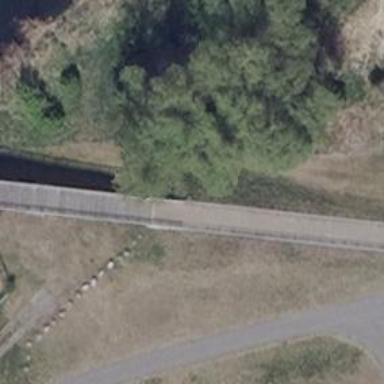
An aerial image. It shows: Paved path with embankment.